Question: I have 'Flow' in my 'ConstraintLayout' set up like this:
'''
<androidx.constraintlayout.helper.widget.Flow
android:id="@+id/subjects"
android:layout_width="match_parent"
android:layout_height="wrap_content"
android:visibility="gone"
app:flow_maxElementsWrap="2"
app:flow_wrapMode="aligned"
app:constraint_referenced_ids="test1,test2,test3"
app:layout_constraintTop_toBottomOf="@id/pair_your_device_subtitle" />
<!-- The test ids are just simple Views with colorful background -->
'''
And it works, the test views are arranged in 2 columns.
Now, I have list, wchich is transformed to Fragments and I want those Fragments to be arranged in this Flow.
So I have the code like following:
'''
childFragmentManager.registerFragmentLifecycleCallbacks(
object : FragmentManager.FragmentLifecycleCallbacks() {
override fun onFragmentViewCreated(fm: FragmentManager, f: Fragment, v: View, savedInstanceState: Bundle?) {
if (f is SnapshotFragment) {
Timber.d("onFragmentViewCreated ${v.id}")
require(v.id != View.NO_ID) // id is generated in SnapshotFragment with View.generateId()
subjects.addView(v)
// Testing
subjects.addView(View(requireContext()).apply {
id = View.generateViewId()
layoutParams = ViewGroup.LayoutParams(400, 400)
background = ColorDrawable(resources.getColor(android.R.color.black))
constraint.addView(this)
})
Timber.d("onFragmentViewCreated ${subjects.referencedIds.asList()}")
}
}
},
false
)
childFragmentManager.commit {
subjectsList.forEach { subject ->
add(
constraint.id,
SnapshotFragment::class.java,
bundleOf(SnapshotFragment.SUBJECT_KEY to subject)
)
}
}
'''
And this doesn't work.
Well, the callbacks are called, the ids in logs looks good, the black testing views are added correctly, but the fragment's views are stuck at the top left corner.

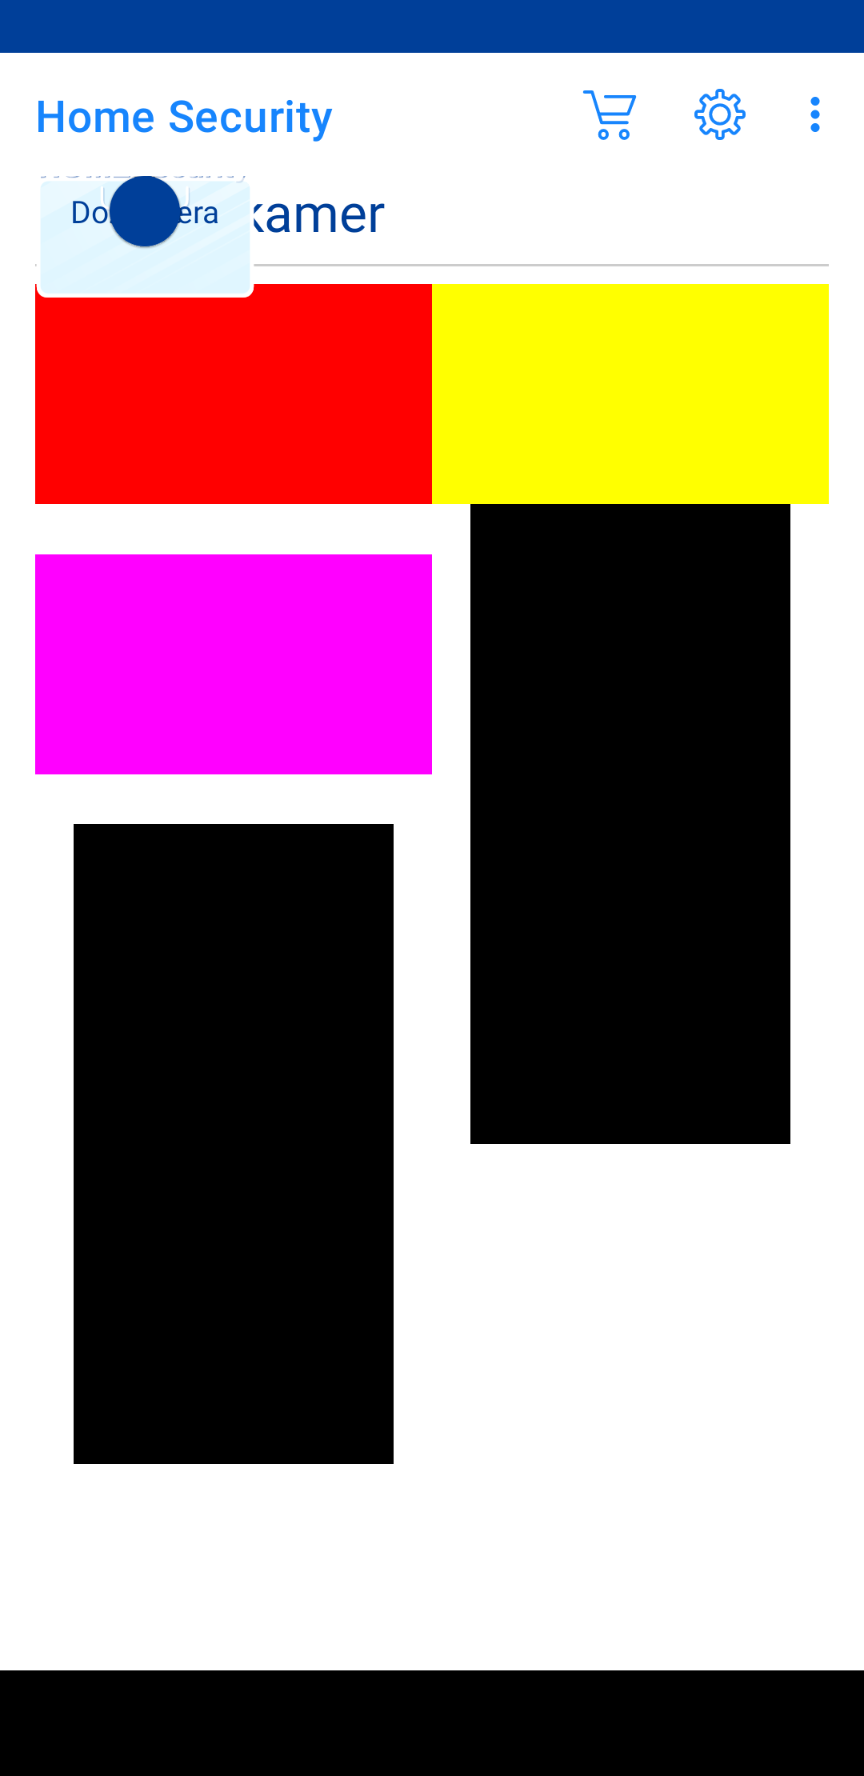
Answer: <URL>
This issue was the cause. When I changed view id generation from 'onViewCreated()' directly to 'onCreateView()', it started working.